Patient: sex M, age 71
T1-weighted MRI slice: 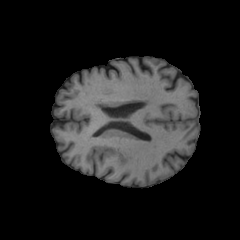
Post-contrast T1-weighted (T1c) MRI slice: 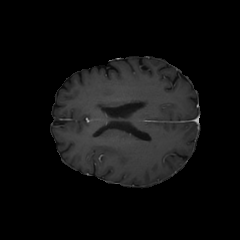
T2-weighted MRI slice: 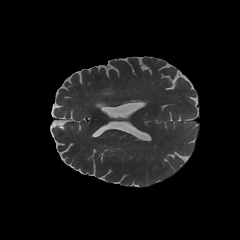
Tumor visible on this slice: no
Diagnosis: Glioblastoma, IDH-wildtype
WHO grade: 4